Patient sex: M
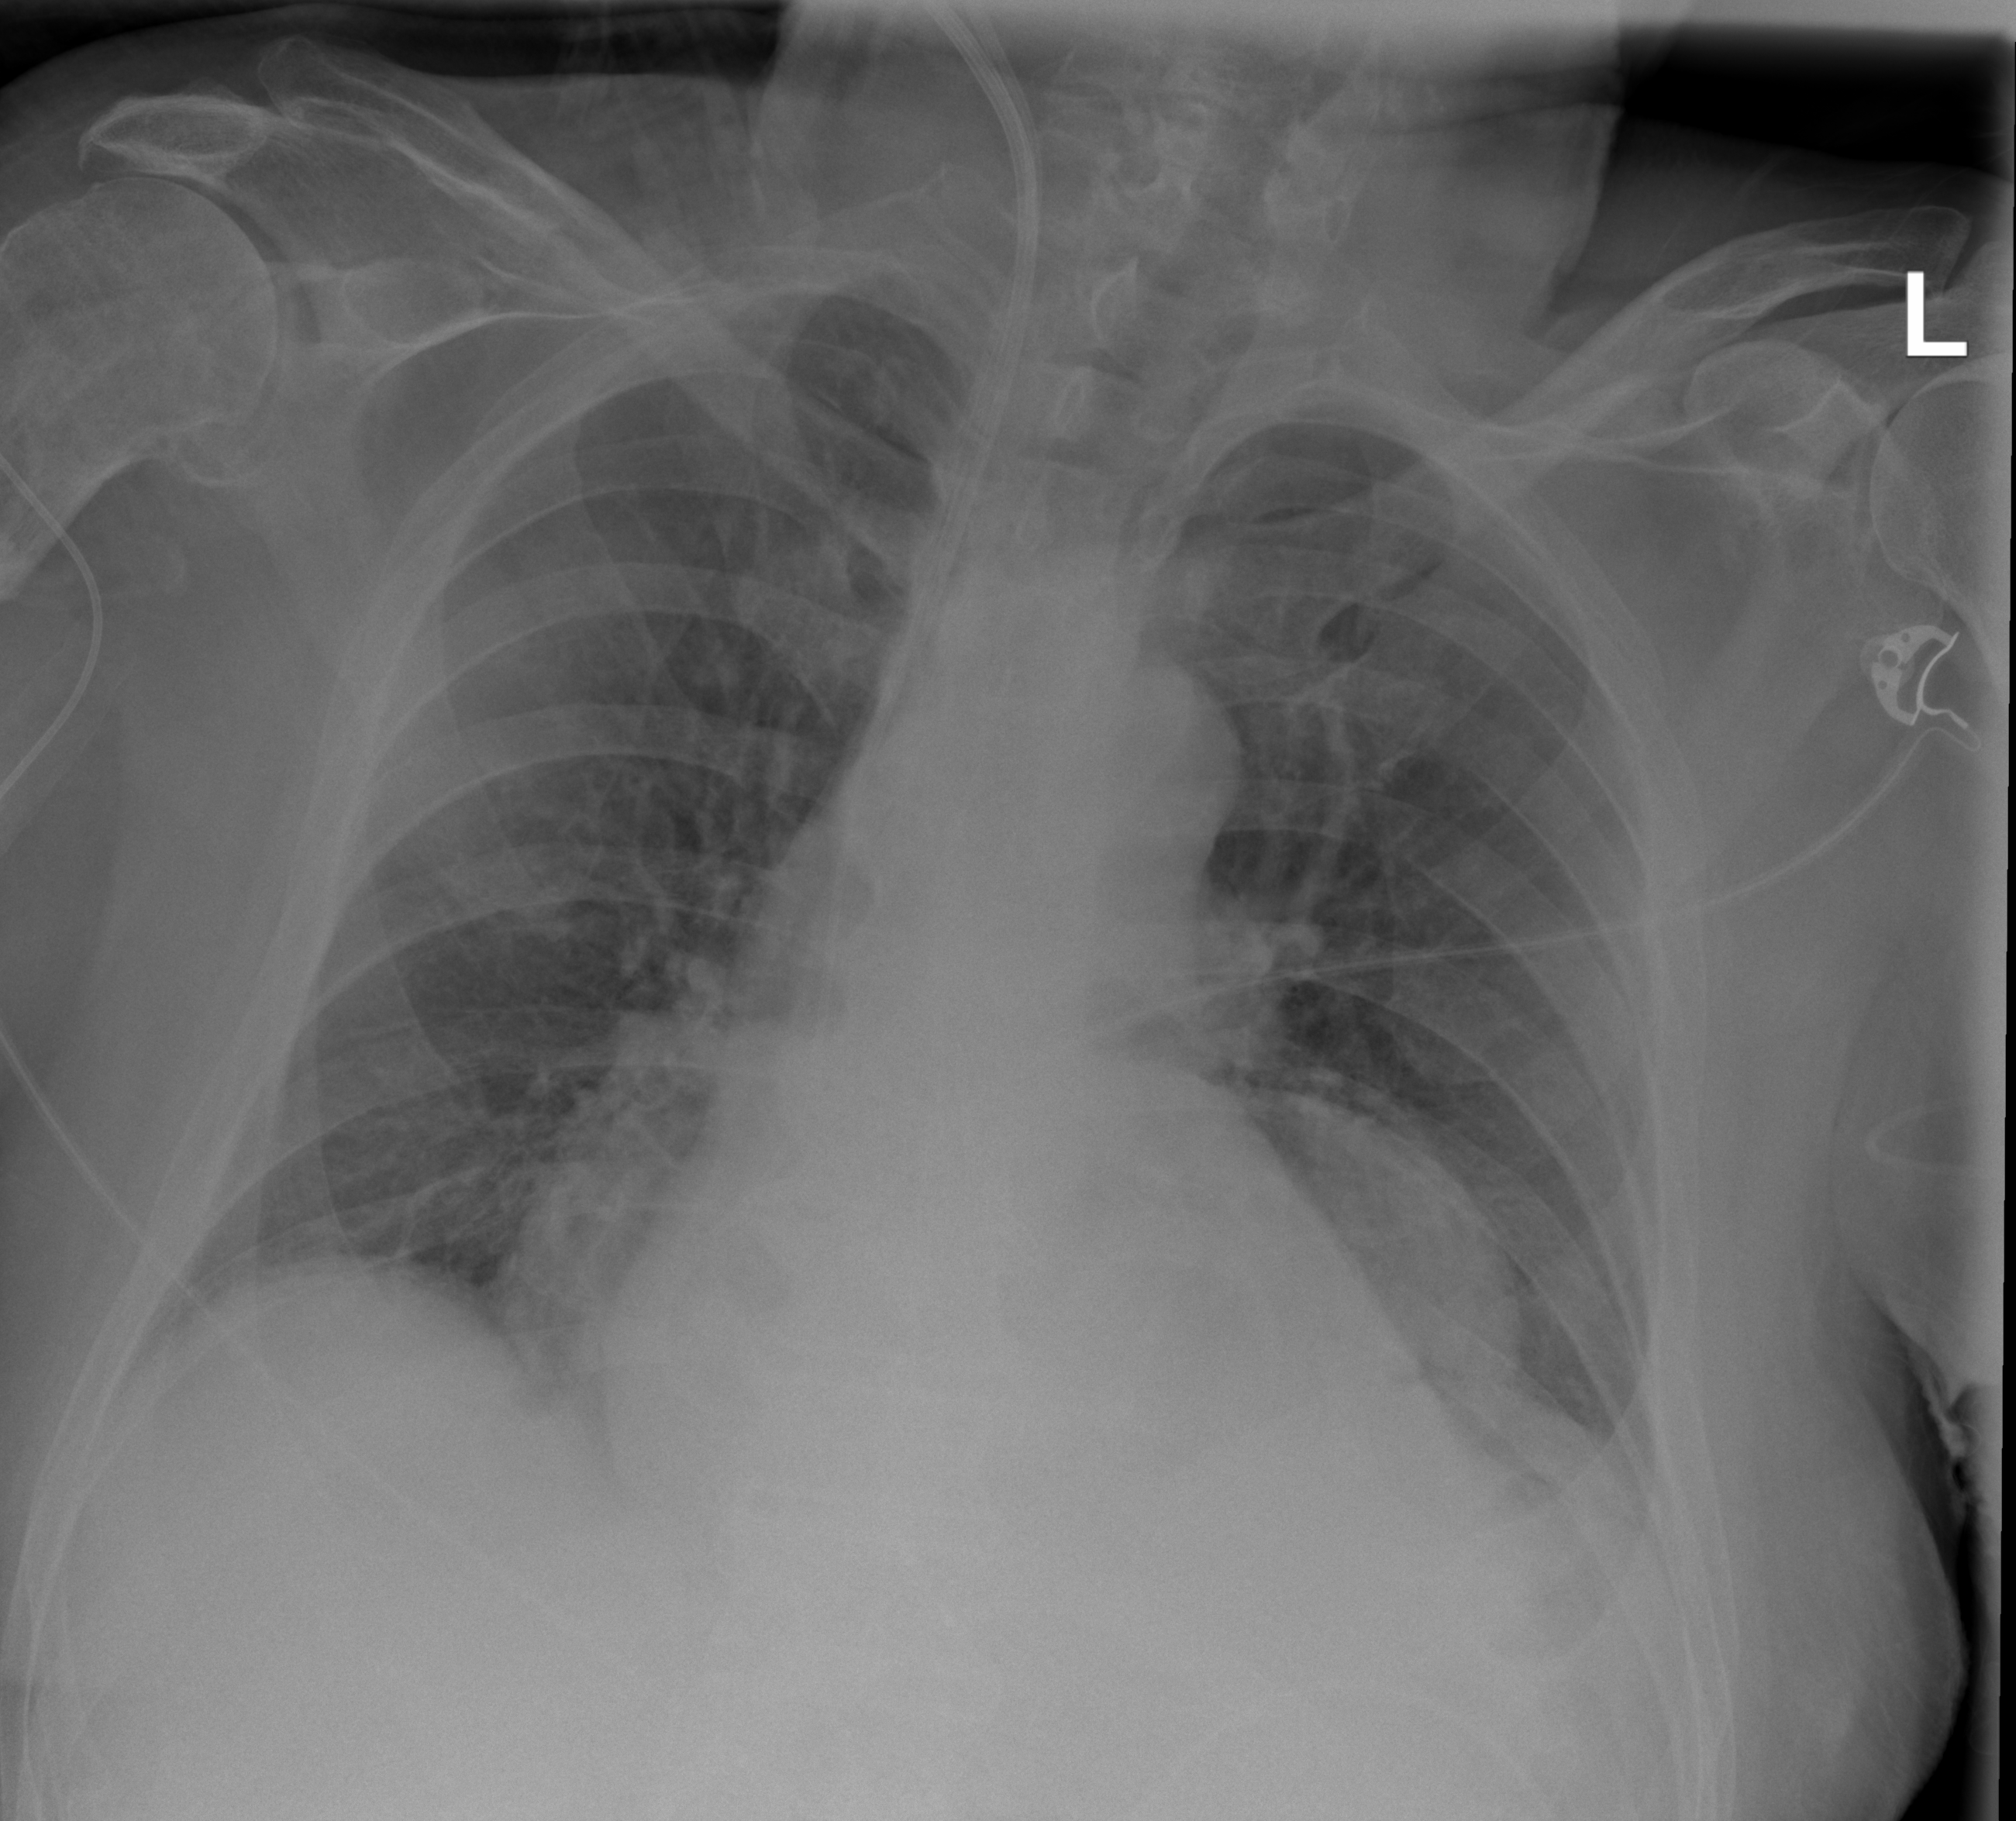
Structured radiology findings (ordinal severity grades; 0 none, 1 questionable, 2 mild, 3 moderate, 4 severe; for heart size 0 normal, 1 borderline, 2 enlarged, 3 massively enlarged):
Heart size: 2
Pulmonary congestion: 1
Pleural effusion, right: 0
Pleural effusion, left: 1
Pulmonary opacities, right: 0
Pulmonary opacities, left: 0
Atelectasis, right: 2
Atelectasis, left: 2